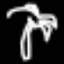
Label: palm tree